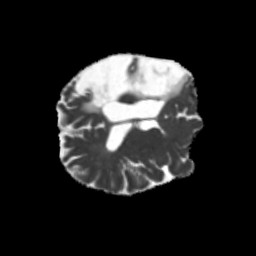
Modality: MD
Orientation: axial
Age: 49
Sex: male
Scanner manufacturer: siemens
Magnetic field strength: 3 T
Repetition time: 5.25 s
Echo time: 0.08 s